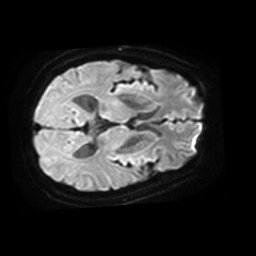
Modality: TRACE
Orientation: axial
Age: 61
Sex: male
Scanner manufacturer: philips
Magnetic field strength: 3 T
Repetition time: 4.648 s
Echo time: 0.07459 s